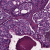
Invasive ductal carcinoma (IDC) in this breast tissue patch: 1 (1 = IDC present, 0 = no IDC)